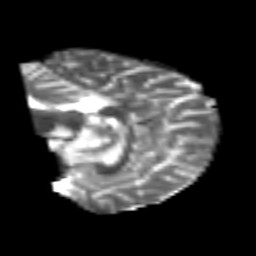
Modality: T2w
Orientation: sagittal
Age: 25
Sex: male
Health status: healthy